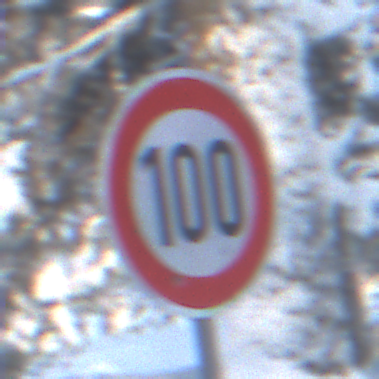
Verkehrszeichen: Geschwindigkeit100
Umgebung: Outdoor, Nature
Tageszeit: MorningAfternoon
Wetter: Clear
Licht: Natural
Jahreszeit: Winter
Kontrast: LowContrast